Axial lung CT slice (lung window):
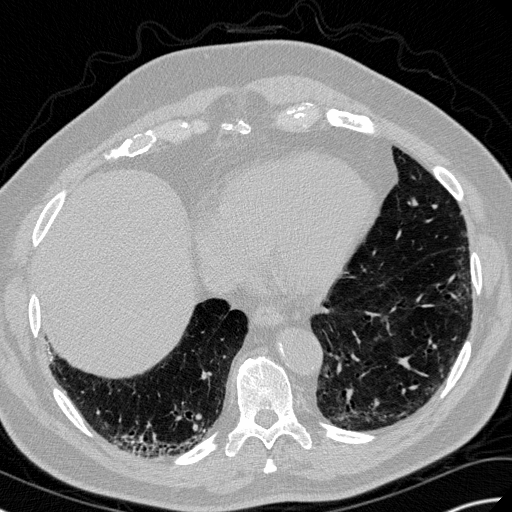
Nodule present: no